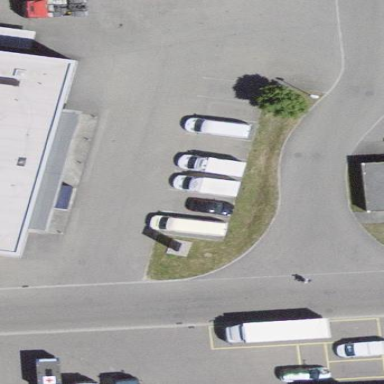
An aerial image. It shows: Asphalt street-side parking area.